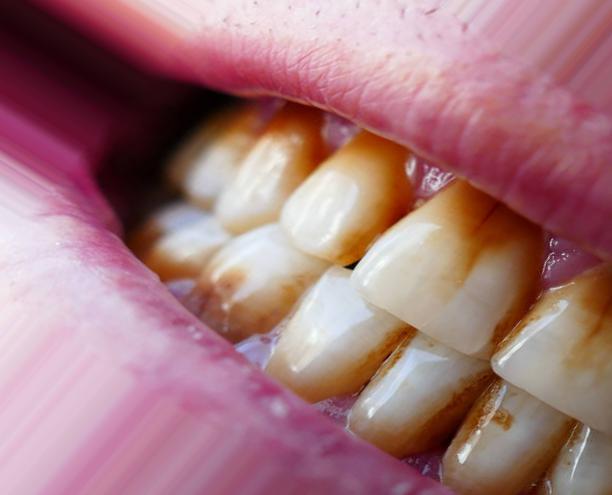
Condition: Tooth Discoloration